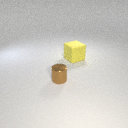
small brown metal cylinder in front of large yellow rubber cube